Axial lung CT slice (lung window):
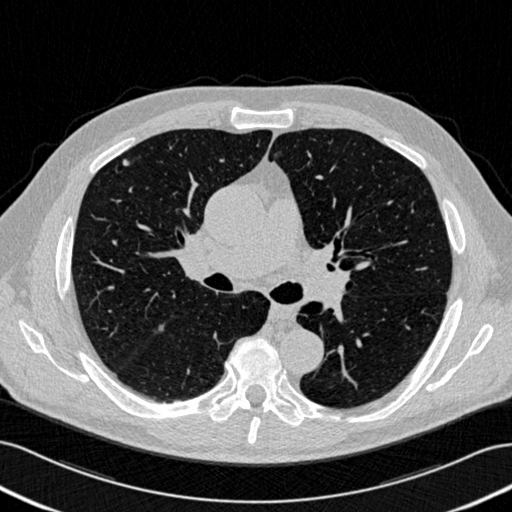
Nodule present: yes
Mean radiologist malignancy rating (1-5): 2.25